Question: I have Composer in my PHP project installed, and want to use the autoloader. On <URL> page I read how the 'composer.json' file should look like and that I should run the command 'dump-autoload'. My 'composer.json' file looks as follows
'''
{
"require-dev":{
"phpunit/phpunit":"4.5.*",
"autoload":{
"psr-0":{
"Yii\":"yii-1.1.14.f0fee9/"
}
}
}
}
'''
When I run from the terminal 'php composer.phar dump-autoload', I get the following error message.

1. What second parameter and what array is it talking about?
2. How can I solve this issue to generate a new autoload.php file?
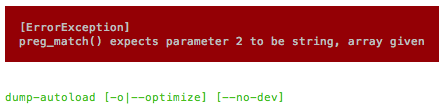
Answer: 'autoload' should be moved out of 'require-dev':
'''
{
"require-dev":{
"phpunit/phpunit":"4.5.*"
},
"autoload":{
"psr-0":{
"Yii\":"yii-1.1.14.f0fee9/"
}
}
}
'''
You can test your composer.json file using 'composer validate'. Your original file returned:
'''
./composer.json is invalid, the following errors/warnings were found:
require-dev.autoload : invalid value, must be a string containing a version constraint
the property name is required
the property description is required
No license specified, it is recommended to do so. For closed-source software you may use "proprietary" as license.
'''